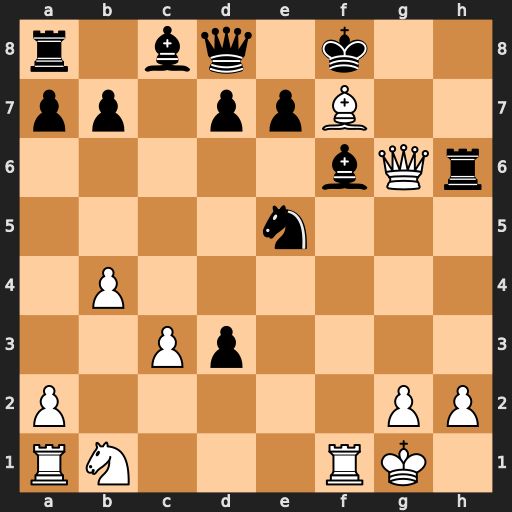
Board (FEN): r1bq1k2/pp1ppB2/5bQr/4n3/1P6/2Pp4/P5PP/RN3RK1
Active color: w
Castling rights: -
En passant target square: -
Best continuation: Qg8#